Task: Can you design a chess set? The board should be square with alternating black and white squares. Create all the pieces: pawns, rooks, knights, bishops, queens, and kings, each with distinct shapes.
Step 2752:
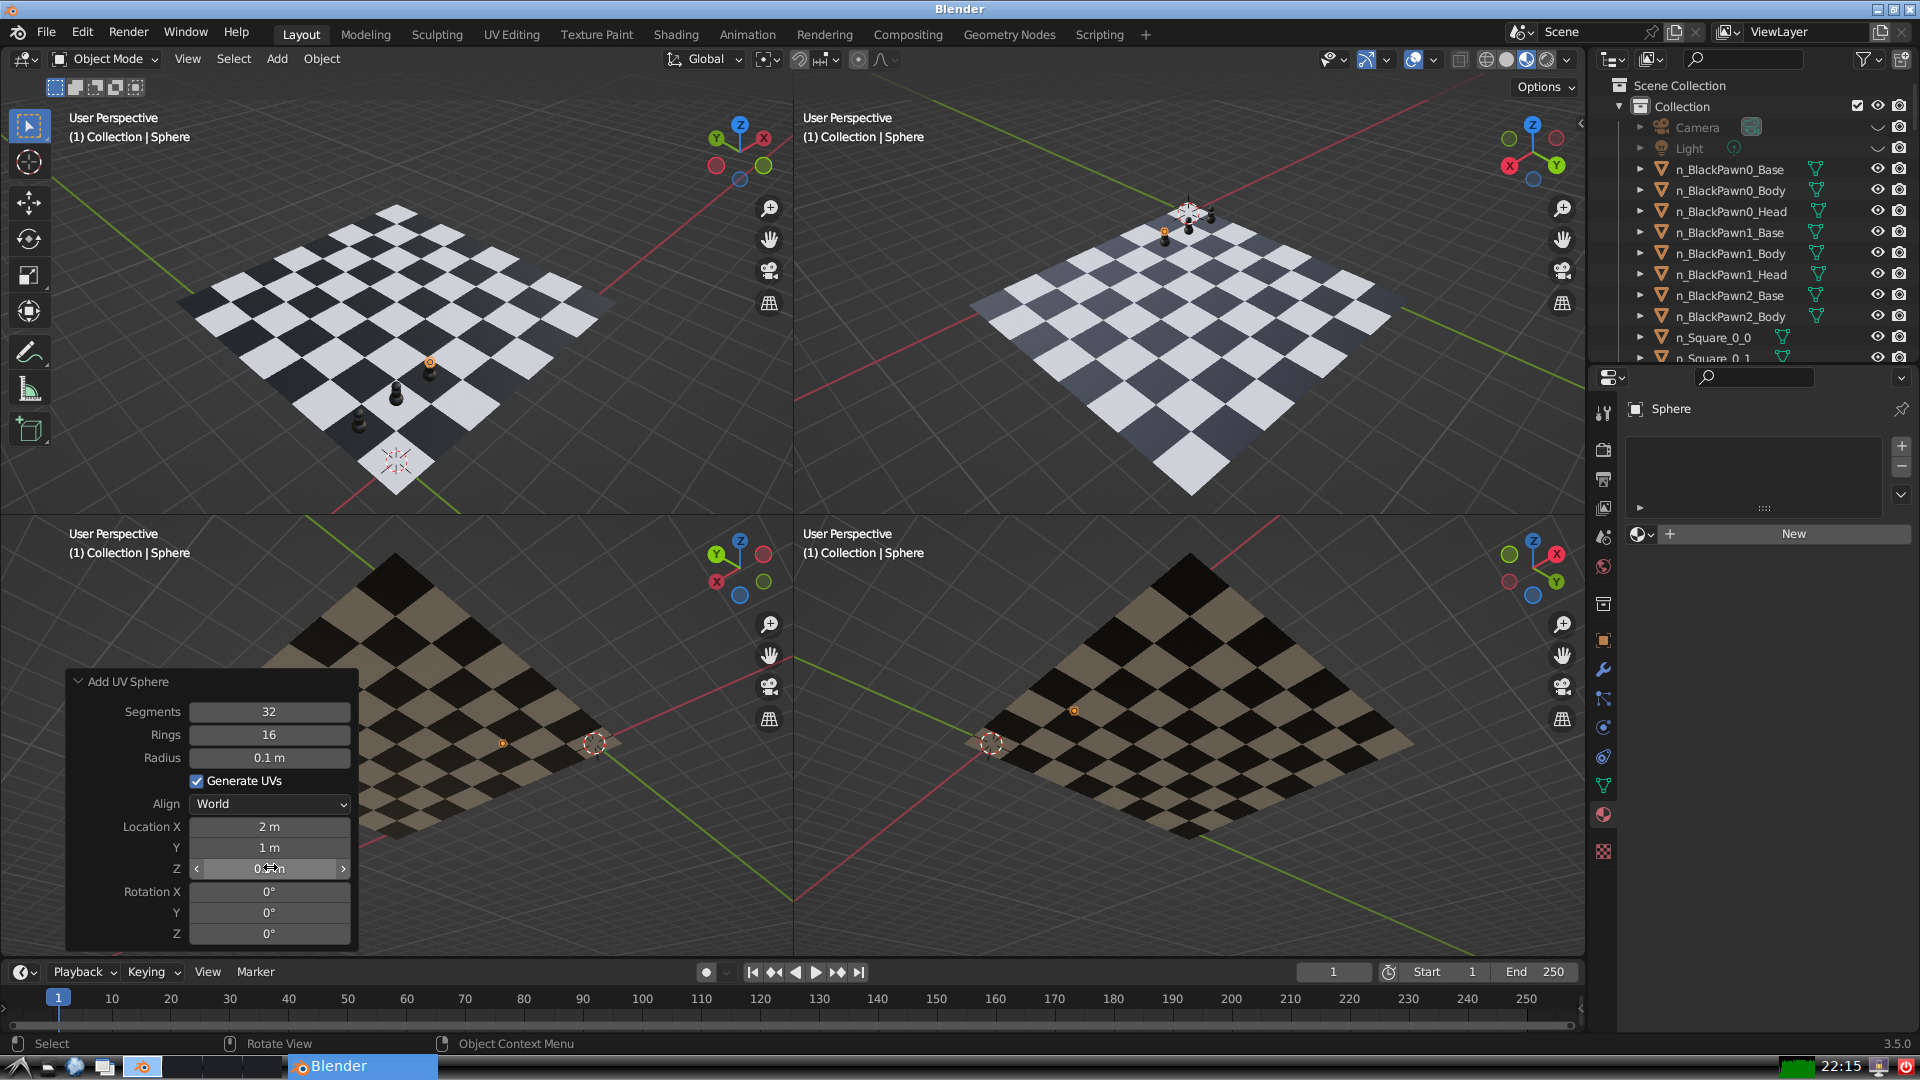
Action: {"mouse_move": [960, 540]}